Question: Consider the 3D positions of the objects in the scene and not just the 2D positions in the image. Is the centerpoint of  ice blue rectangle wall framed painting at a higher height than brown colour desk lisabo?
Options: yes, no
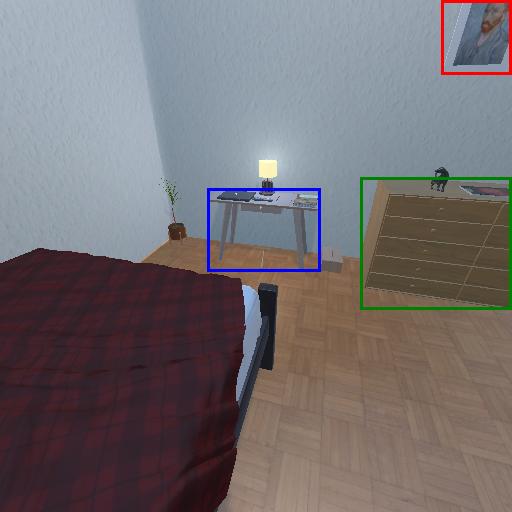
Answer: yes